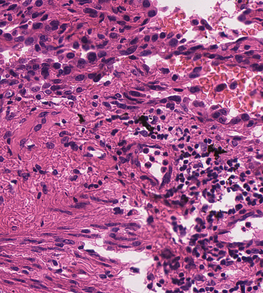
Tumor epithelial tissue: yes
Tumor-associated stroma tissue: yes
Normal tissue: no